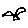
Label: bird